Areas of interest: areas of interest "Jing Tai Mall"
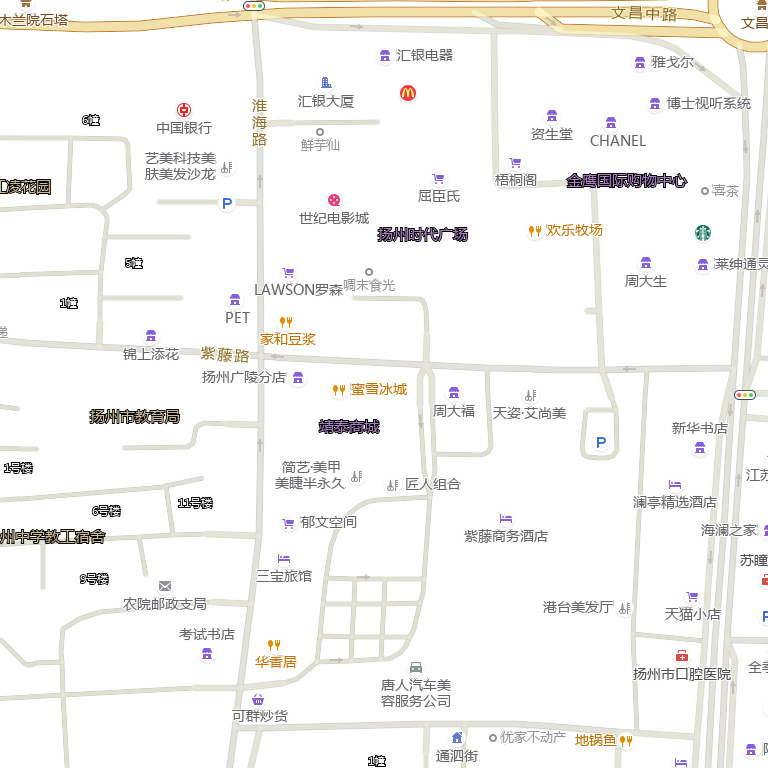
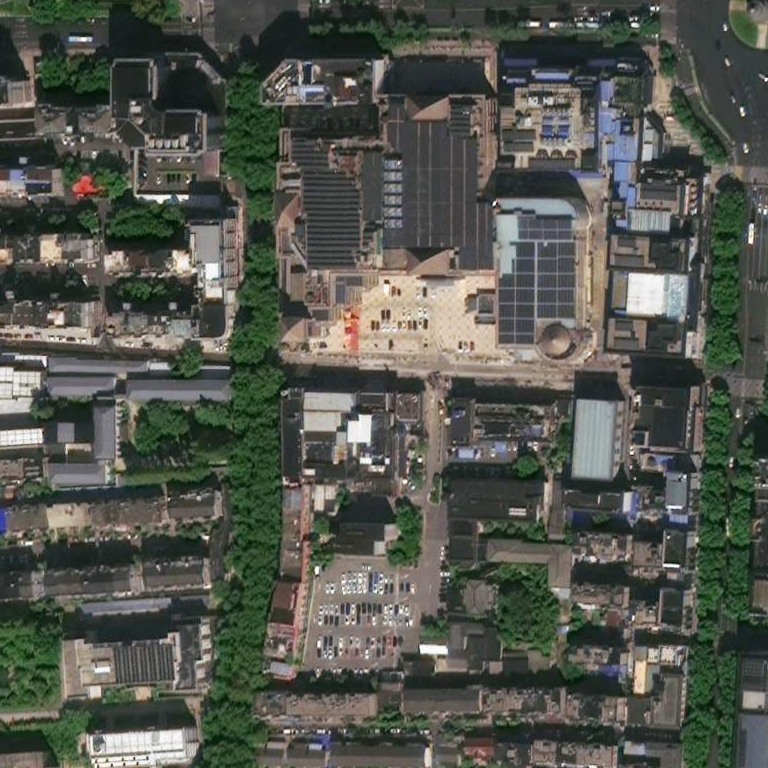